Field crop: tomato
Growth stage: 1
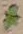
Species: solanum